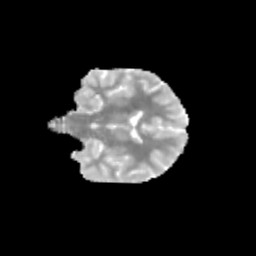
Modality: MD
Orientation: coronal
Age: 12
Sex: female
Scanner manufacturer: siemens
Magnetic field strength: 3 T
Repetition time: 3.8 s
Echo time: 0.07 s